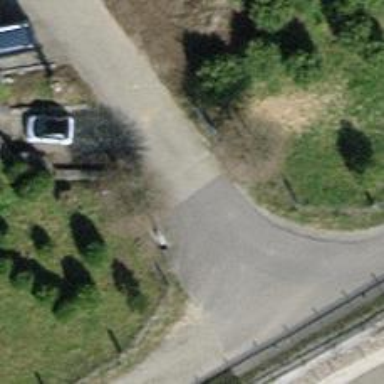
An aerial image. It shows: Gate.